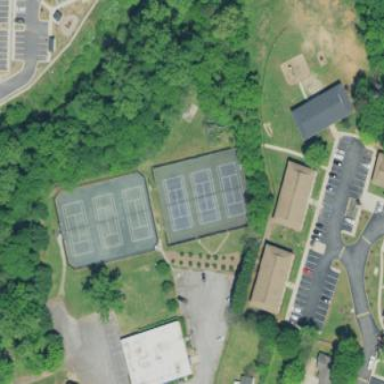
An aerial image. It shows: Tennis court in leisure pitch.